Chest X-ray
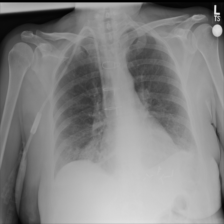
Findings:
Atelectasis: negative
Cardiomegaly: negative
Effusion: negative
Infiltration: negative
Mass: negative
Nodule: negative
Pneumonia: negative
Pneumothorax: negative
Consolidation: negative
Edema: negative
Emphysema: negative
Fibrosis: negative
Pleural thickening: negative
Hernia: negative